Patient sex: M
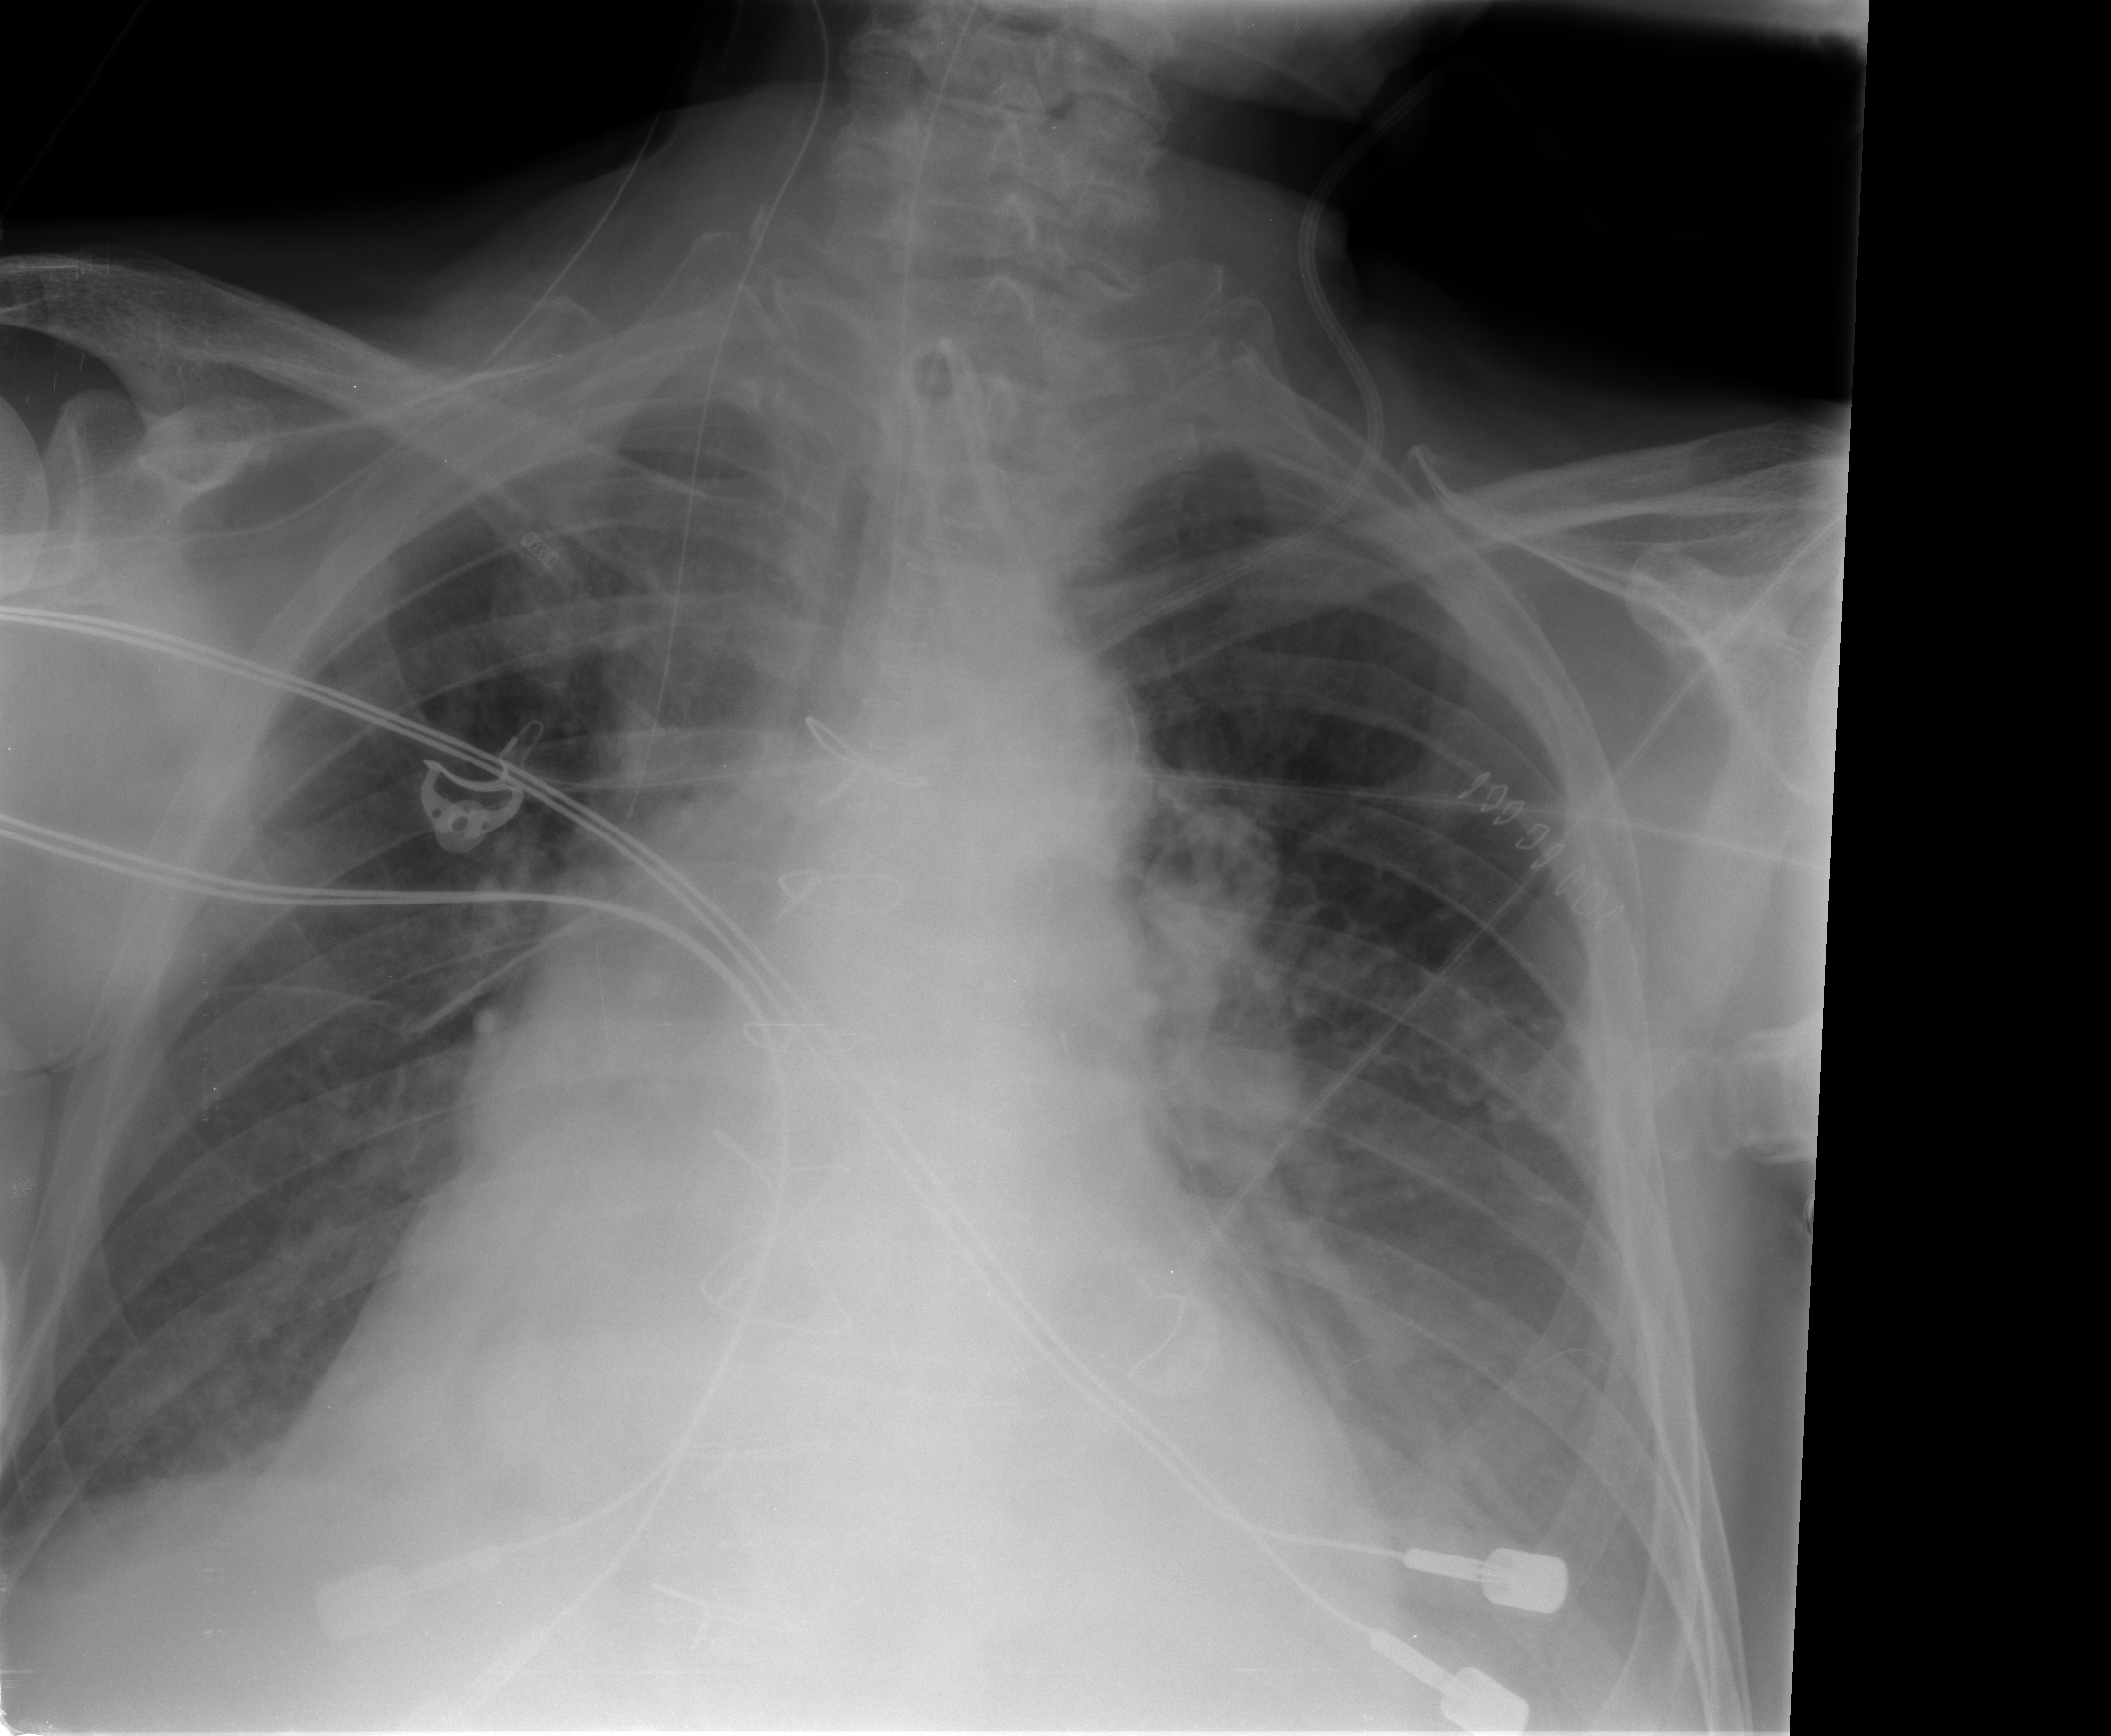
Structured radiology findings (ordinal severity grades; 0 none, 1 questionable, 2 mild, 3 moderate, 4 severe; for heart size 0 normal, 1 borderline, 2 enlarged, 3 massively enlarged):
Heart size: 2
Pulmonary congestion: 1
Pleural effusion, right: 1
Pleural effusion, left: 1
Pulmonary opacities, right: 0
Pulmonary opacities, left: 0
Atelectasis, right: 1
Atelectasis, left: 1